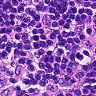
Metastatic tissue present: no